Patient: sex M, age 29
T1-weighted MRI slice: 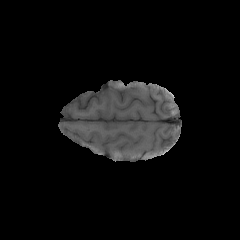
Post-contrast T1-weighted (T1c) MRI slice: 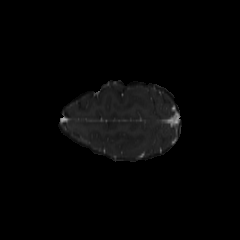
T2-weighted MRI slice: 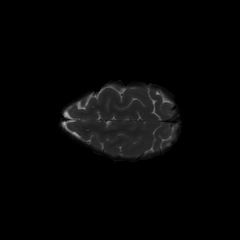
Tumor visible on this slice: no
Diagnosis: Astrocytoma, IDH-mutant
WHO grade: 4